Interaction volume radius: 10 \u00c5
Interaction volume height: 30 \u00c5
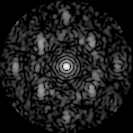
Disorder parameter: 0.5747